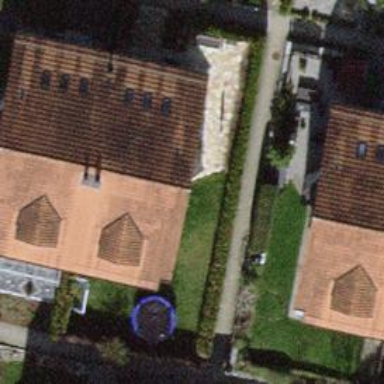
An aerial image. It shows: Semidetached house with gabled roof covered in red roof tiles.